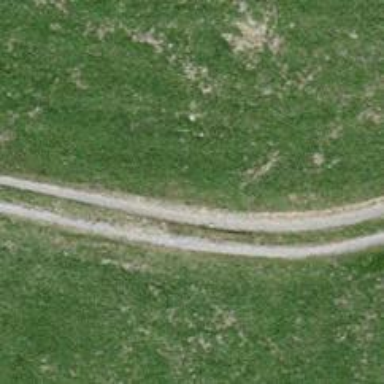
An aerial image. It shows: Service road with grade 3 tracktype.